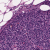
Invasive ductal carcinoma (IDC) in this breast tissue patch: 1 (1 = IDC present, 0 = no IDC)